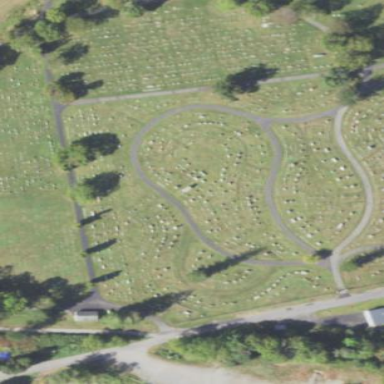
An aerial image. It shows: Graveyard area designated as cemetery.